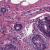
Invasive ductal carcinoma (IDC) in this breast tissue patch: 0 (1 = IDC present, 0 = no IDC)